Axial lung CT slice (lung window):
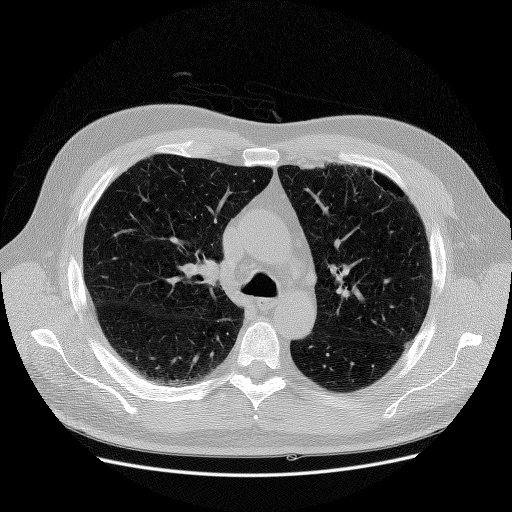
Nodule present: no